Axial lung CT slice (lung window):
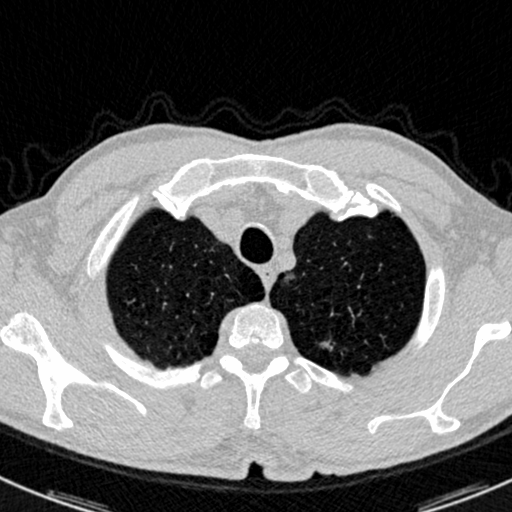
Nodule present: yes
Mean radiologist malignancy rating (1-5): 4